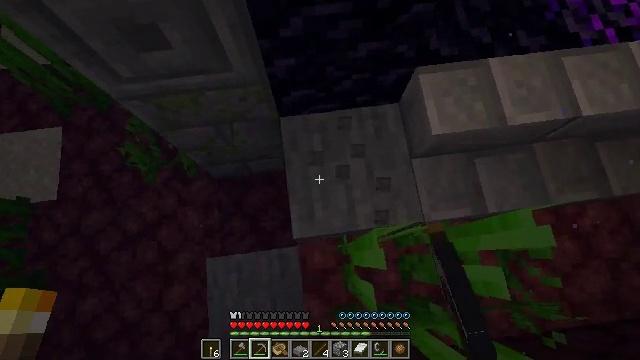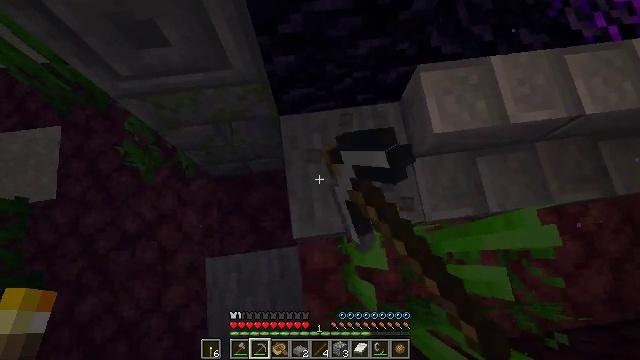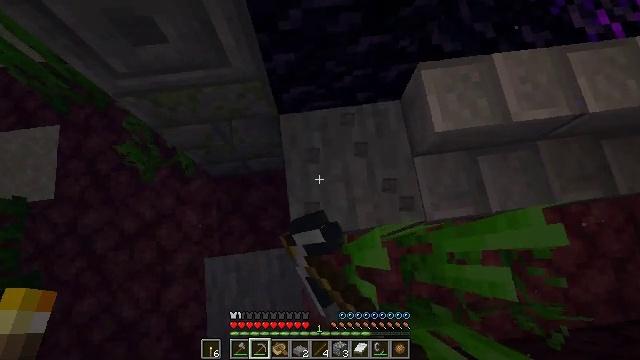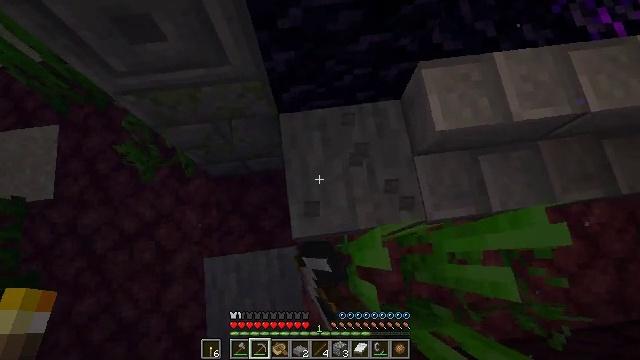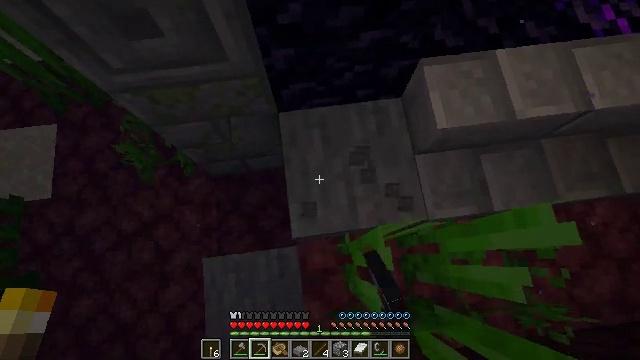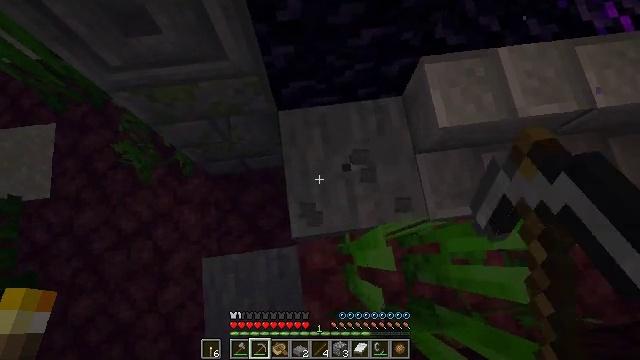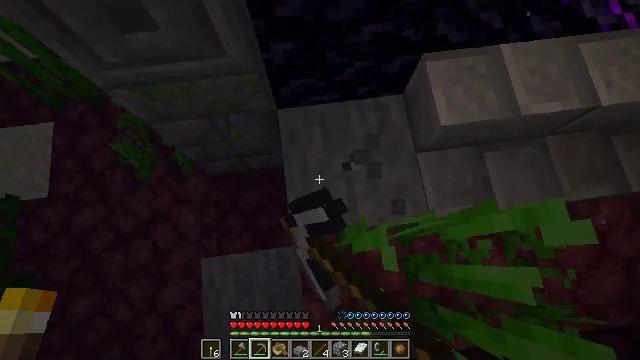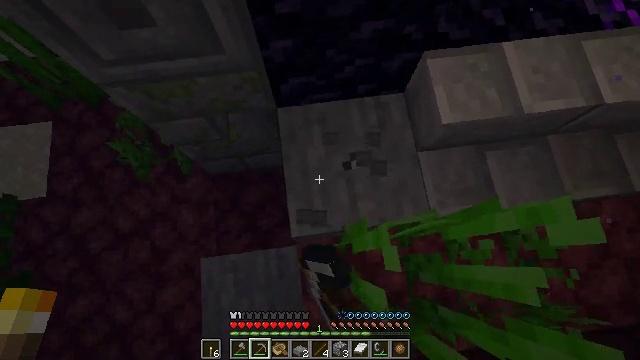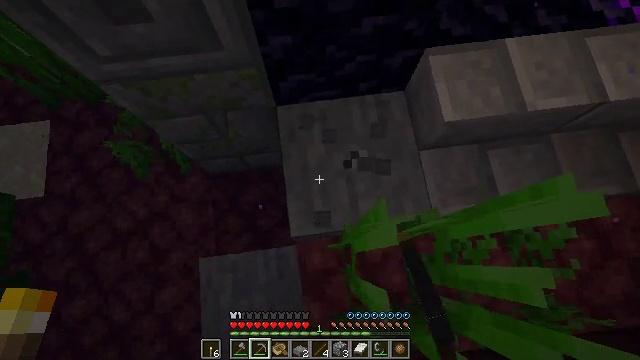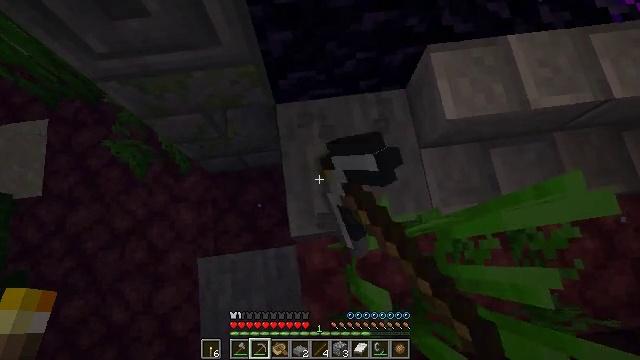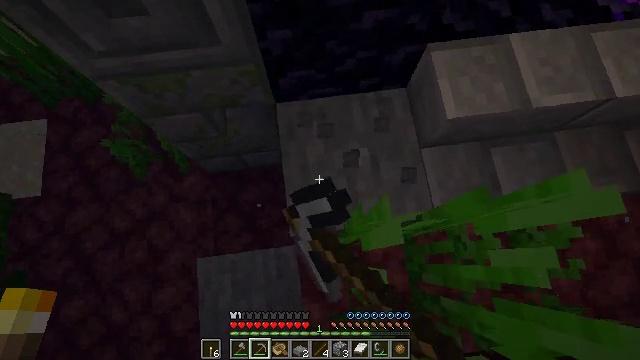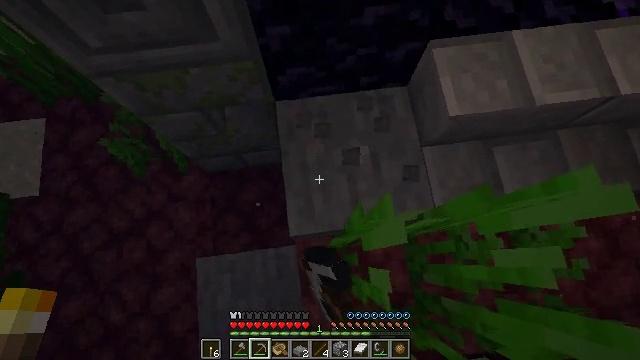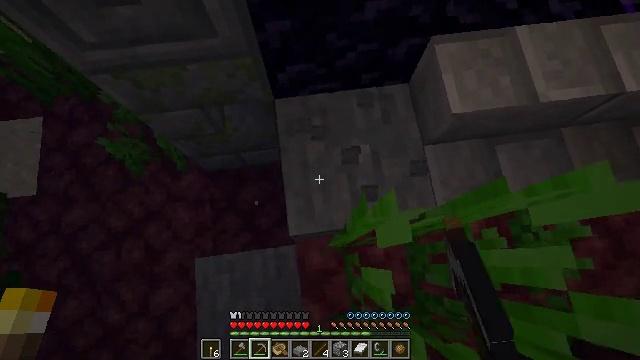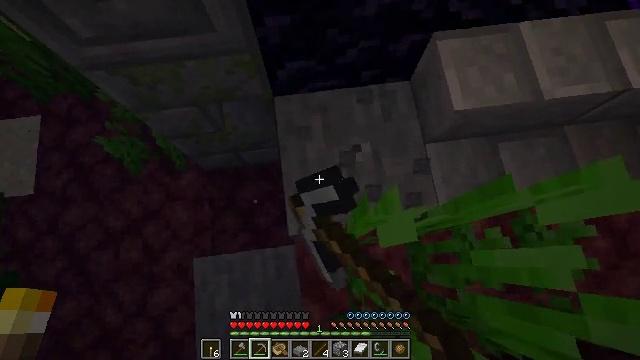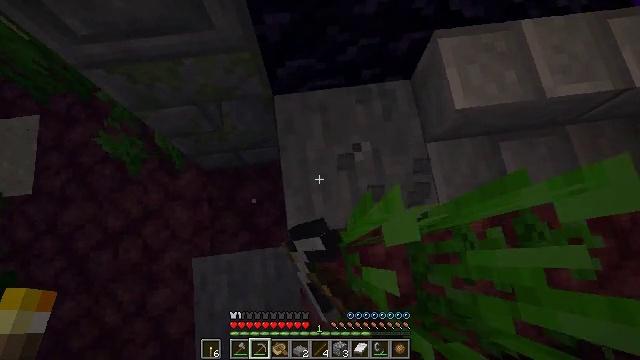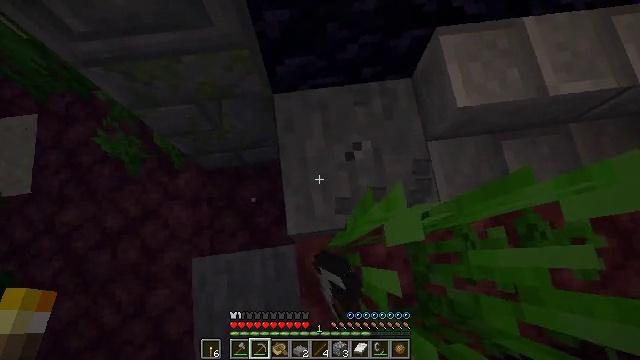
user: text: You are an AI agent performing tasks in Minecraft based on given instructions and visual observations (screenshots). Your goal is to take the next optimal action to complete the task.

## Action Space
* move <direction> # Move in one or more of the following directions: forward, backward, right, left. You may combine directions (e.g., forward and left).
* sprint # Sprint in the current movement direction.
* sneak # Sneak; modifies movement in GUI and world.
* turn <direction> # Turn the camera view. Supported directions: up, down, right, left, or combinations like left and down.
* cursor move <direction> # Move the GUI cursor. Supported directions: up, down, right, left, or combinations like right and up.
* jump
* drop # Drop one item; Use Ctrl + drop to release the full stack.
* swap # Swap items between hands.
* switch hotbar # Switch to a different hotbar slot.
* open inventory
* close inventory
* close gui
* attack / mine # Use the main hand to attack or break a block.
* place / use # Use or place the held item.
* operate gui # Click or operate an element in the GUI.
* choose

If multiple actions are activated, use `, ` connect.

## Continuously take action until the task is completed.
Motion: motion action
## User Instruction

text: Remove the stone slab from the ground.
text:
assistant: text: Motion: attack / mine
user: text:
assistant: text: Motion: attack / mine
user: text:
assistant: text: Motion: attack / mine
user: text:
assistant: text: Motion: attack / mine
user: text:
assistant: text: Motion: attack / mine
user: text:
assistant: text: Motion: attack / mine
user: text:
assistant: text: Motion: attack / mine
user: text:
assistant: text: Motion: attack / mine
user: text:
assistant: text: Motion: attack / mine
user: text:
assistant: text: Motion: attack / mine
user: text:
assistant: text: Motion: attack / mine
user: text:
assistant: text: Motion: attack / mine
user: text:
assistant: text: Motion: attack / mine
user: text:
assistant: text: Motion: attack / mine
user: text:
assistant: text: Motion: attack / mine
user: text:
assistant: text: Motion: attack / mine
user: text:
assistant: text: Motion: attack / mine
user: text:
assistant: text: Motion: attack / mine
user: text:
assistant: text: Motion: attack / mine
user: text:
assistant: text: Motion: attack / mine
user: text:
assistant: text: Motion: attack / mine
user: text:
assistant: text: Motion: attack / mine
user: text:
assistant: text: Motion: move forward, attack / mine
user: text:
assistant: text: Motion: move forward, attack / mine
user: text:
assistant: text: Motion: move forward, attack / mine
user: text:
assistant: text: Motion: attack / mine
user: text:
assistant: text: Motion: attack / mine
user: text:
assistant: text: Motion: attack / mine
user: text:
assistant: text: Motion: attack / mine
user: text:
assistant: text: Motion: attack / mine